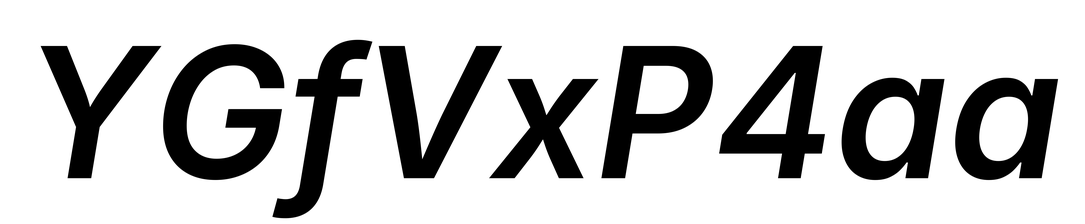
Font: Inter-Italic_SemiBold_Italic